Question: I have a hard time figuring out, where my app is leaking. I have tested it with the "Instruments" profiling application by allocations, with heapshots. This is what I got:

As you can see, the allocations is increasing. It increases every time I transitions between two views, with an fade effect. In which of the following heapshots should I look in, in order to find the leak and what kind of objects should I look after, when I go through the heapshot/heapshots?
Thank you for the help in advance :).
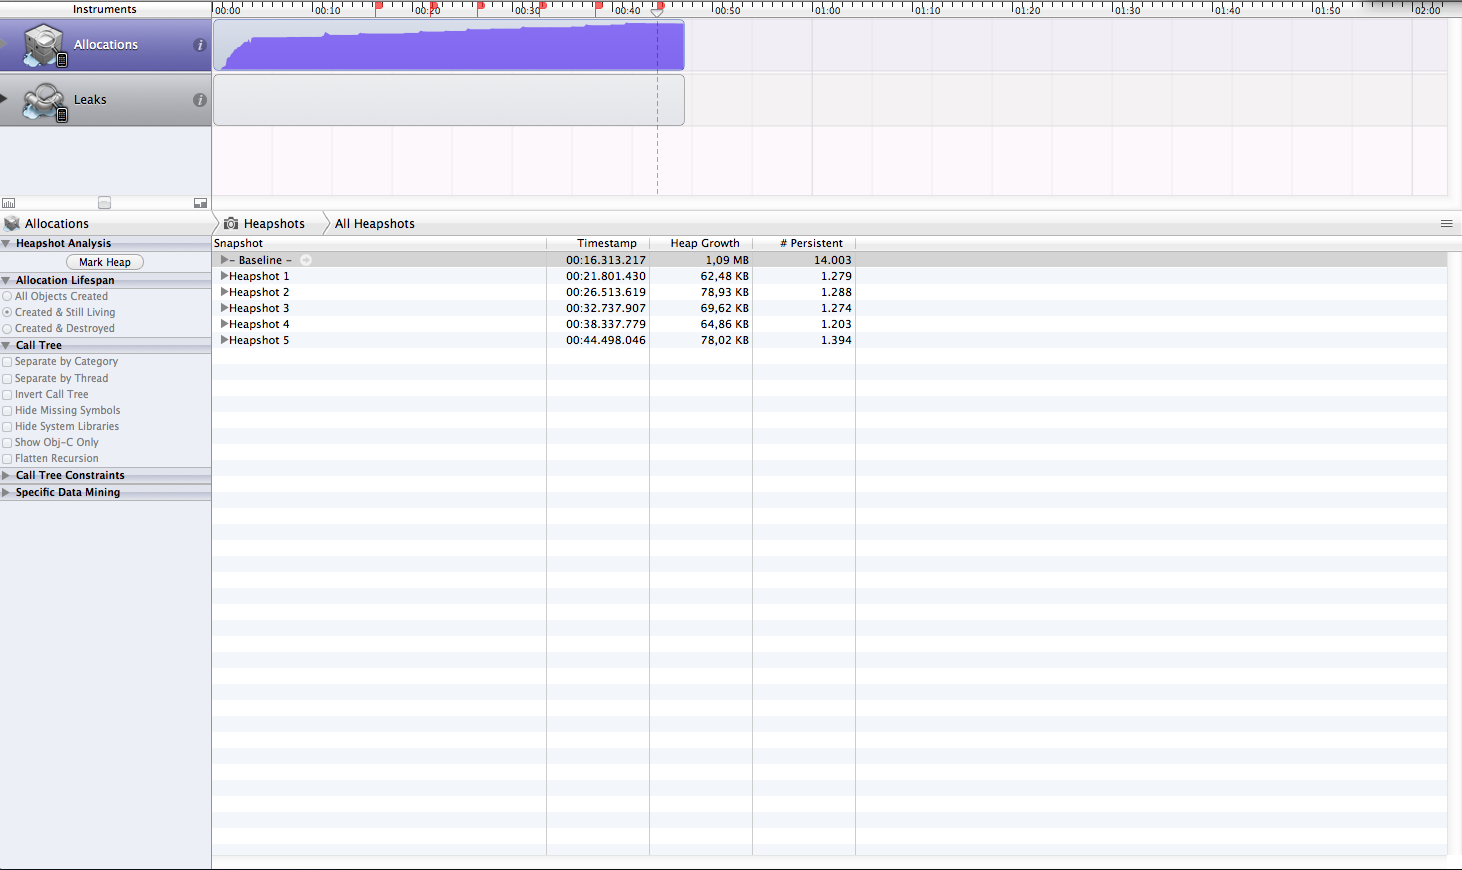
Answer: ARC can only deallocate the memory if you are not holding any references to it anymore. Since the leaks instrument doesn't indicate any "real" leaks (in the sense of memory that you don't have access to anymore), you are probably seeing a case of abandoned memory. You are still holding references to objects which you don't need anymore, so they don't get deallocated.
It doesn't really matter which snapshot you inspect after the baseline. The list of objects in a snapshot can be somewhat overwhelming though... but often it helps to filter it down to your own classes. You can do this by typing your class prefix into the search field in the upper right. If none of your classes show up in the snapshot, you can at least look for classes which you directly use.
Also make sure to enable the "Record reference counts" option in the inspector pane of the allocations instrument. When you have this enabled you can click on the little right-arrow next to the objects listed in a snapshot (not the class name, but the object represented by its memory address) and see a complete history of this object. This makes it easier to see who is holding references to it.
Hope this helps!